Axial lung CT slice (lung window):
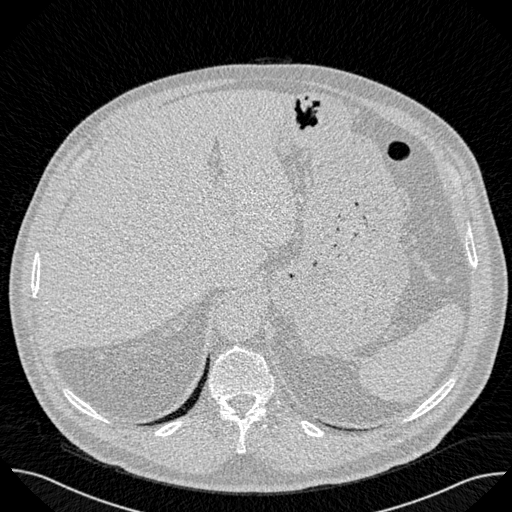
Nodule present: no